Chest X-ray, PA view. Patient: 25 years old, sex M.
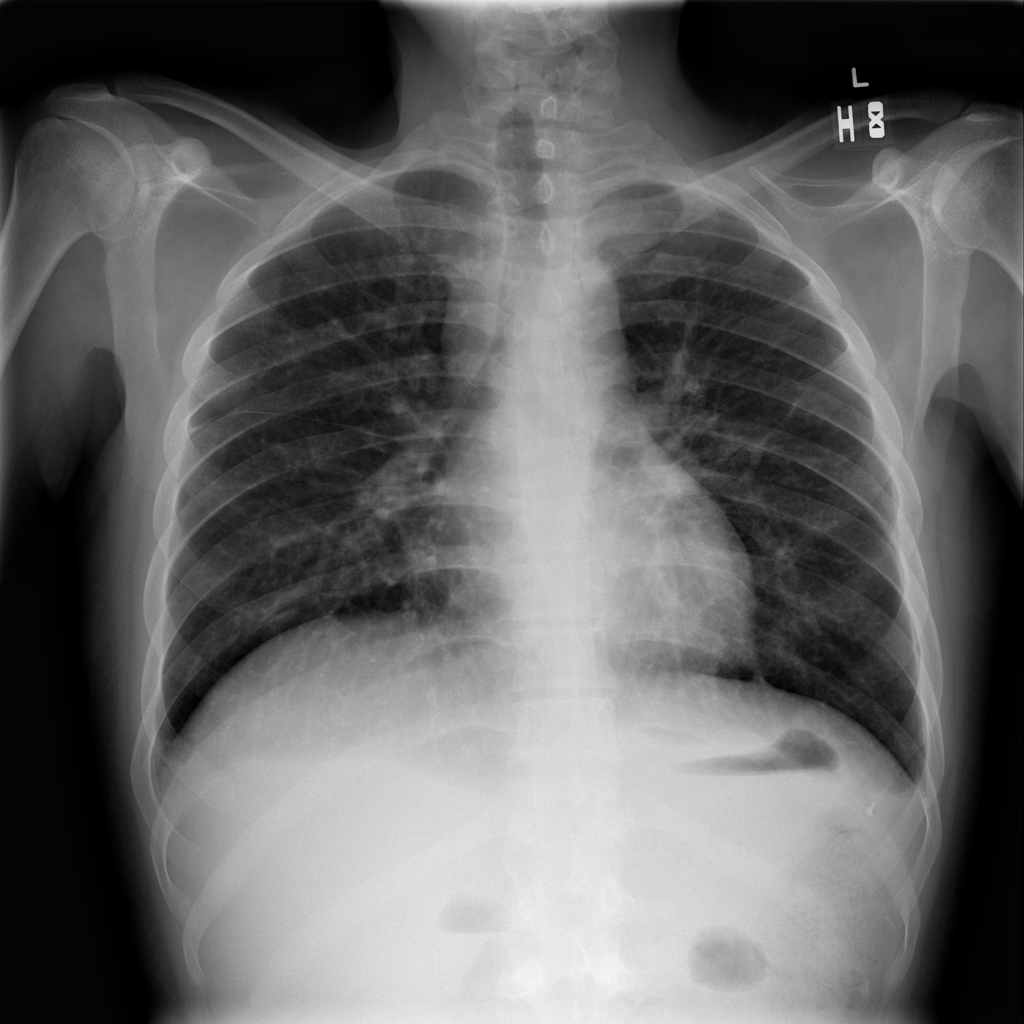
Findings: Effusion, Infiltration